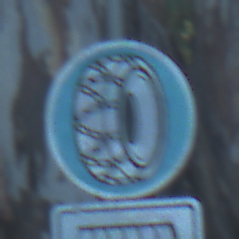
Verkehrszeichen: SchneekettenVorgeschrieben
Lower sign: HinweisDurchSinnbild13
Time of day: MorningAfternoon
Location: Outdoor (Nature)
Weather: Clear
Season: NotSpecified
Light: Natural